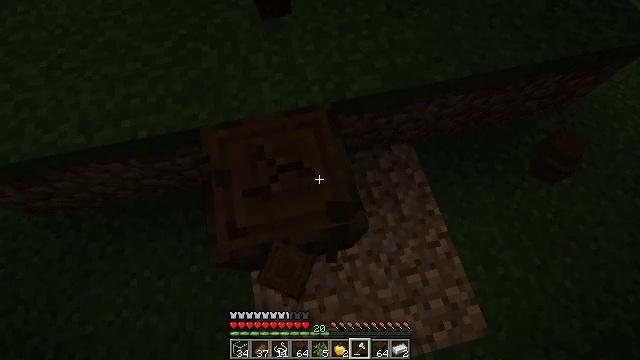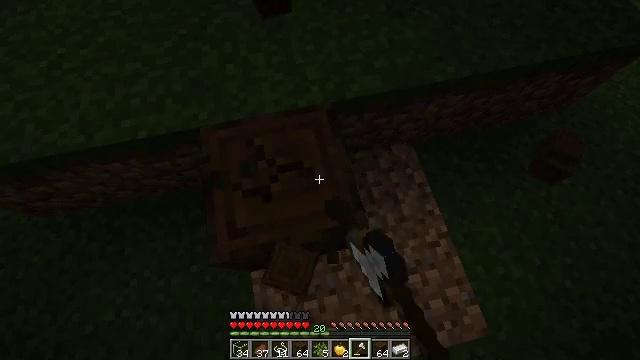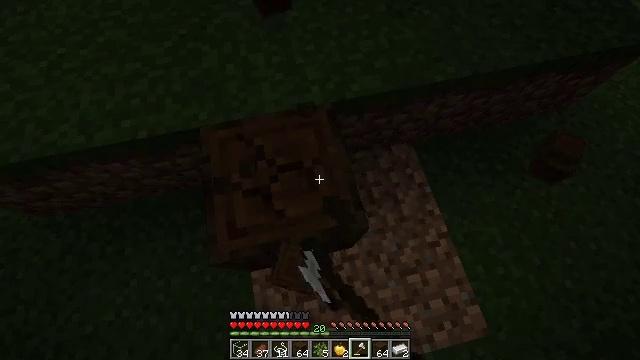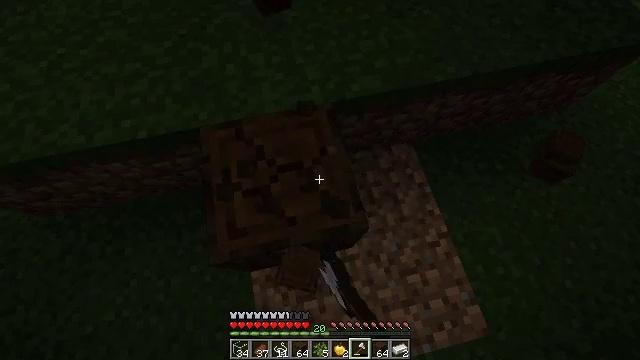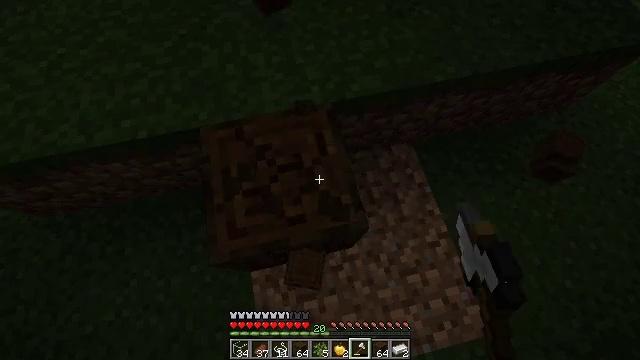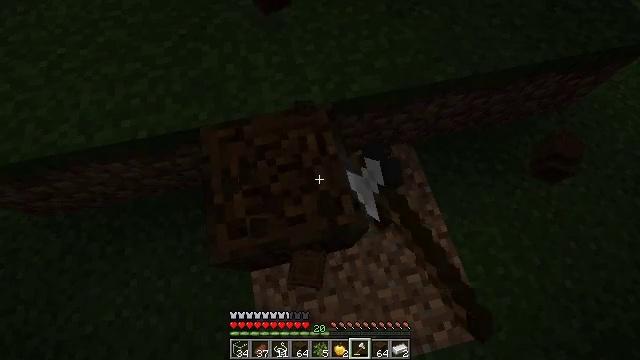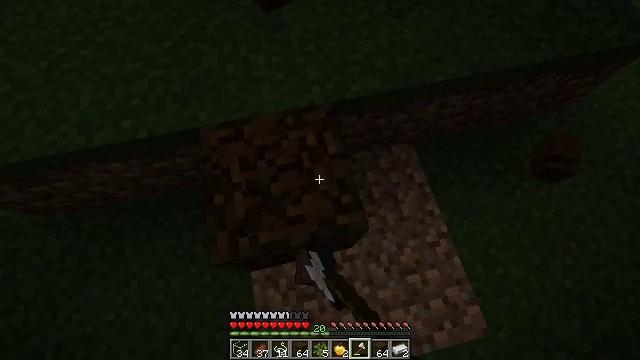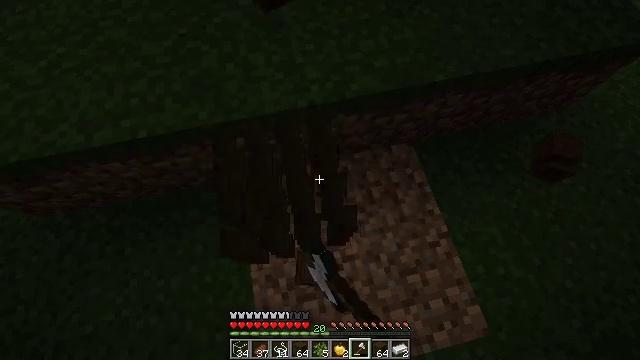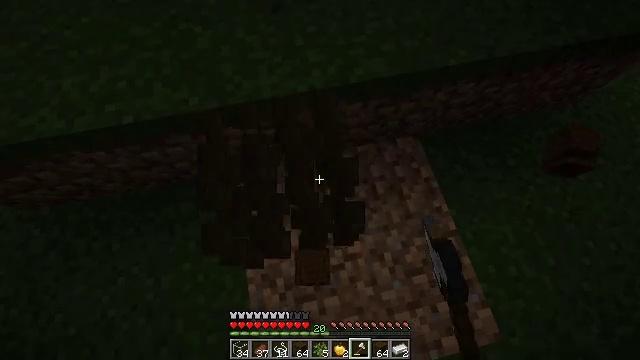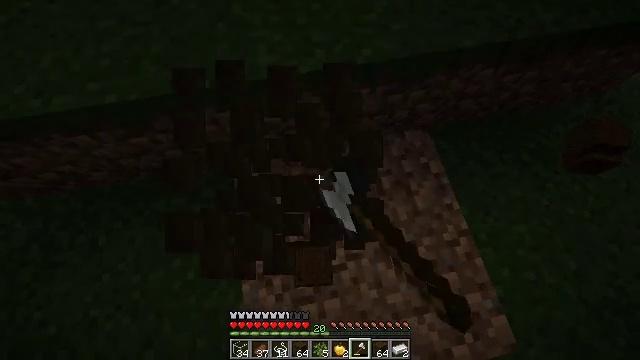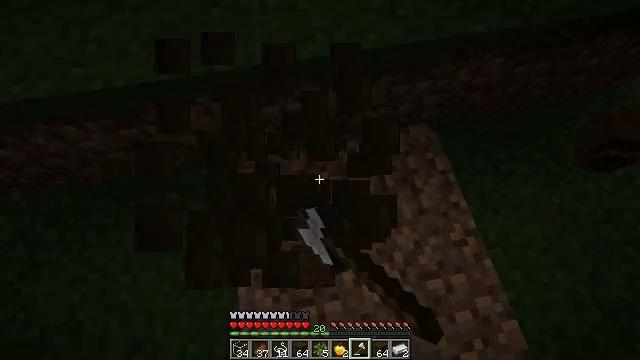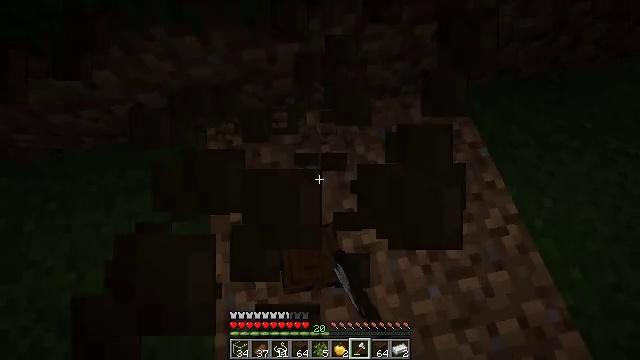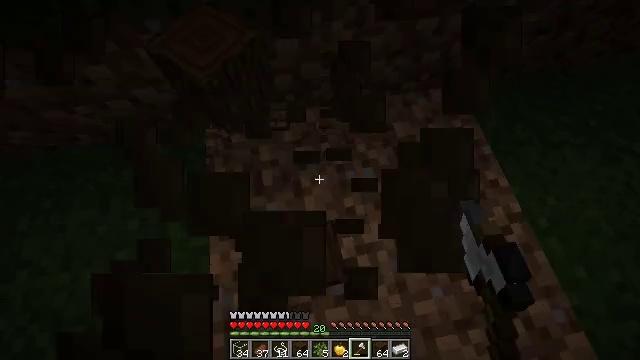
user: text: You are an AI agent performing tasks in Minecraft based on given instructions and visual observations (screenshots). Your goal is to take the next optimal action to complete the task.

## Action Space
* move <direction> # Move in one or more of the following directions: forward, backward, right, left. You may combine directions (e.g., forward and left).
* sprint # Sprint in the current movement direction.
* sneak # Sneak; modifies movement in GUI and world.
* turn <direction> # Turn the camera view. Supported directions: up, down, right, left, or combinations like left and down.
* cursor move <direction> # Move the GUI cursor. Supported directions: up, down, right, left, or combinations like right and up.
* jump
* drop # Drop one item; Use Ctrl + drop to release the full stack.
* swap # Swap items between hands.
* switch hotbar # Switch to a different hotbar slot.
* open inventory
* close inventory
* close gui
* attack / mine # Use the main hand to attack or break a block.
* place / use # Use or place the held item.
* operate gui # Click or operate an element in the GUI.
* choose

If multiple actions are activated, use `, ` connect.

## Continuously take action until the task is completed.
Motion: motion action
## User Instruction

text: Harvest dark oak log for resources.
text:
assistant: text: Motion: attack / mine
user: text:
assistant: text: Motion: attack / mine
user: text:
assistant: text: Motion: attack / mine
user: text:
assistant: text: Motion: attack / mine
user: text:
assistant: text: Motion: attack / mine
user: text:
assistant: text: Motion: attack / mine
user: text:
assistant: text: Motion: attack / mine
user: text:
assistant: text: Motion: attack / mine
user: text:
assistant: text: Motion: turn left, attack / mine
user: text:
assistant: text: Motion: attack / mine
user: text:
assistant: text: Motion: attack / mine
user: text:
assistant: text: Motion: attack / mine
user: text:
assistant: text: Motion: attack / mine